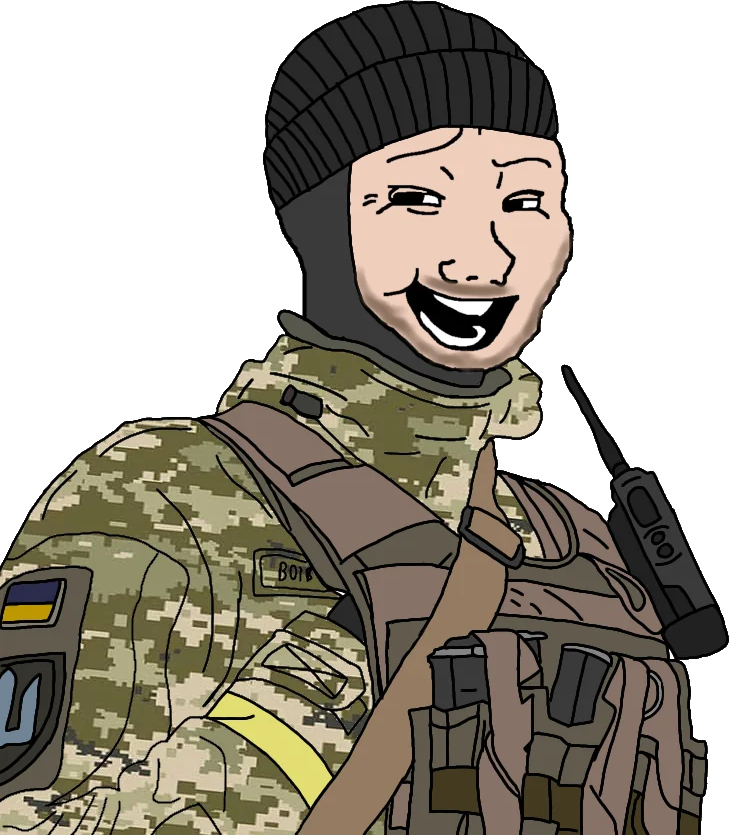
Label: 5_unsorted